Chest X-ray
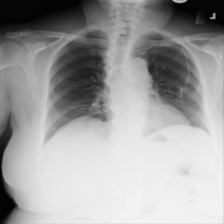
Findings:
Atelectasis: negative
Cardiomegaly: negative
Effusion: negative
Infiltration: negative
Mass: negative
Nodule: negative
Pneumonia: negative
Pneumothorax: negative
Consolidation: negative
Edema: negative
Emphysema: negative
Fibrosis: negative
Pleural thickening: negative
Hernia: negative